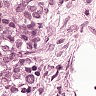
Metastatic tissue present: yes